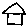
Label: house